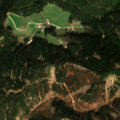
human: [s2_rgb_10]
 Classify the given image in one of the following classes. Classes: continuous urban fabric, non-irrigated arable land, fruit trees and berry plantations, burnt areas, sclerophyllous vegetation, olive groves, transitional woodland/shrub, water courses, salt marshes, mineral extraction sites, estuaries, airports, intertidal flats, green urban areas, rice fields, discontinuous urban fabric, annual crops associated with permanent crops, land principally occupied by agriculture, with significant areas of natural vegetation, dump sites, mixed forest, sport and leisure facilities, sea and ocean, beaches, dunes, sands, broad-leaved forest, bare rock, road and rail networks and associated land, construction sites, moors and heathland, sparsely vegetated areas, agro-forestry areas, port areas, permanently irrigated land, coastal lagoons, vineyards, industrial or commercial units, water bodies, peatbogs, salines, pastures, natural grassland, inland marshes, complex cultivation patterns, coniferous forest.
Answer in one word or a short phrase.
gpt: pastures, coniferous forest, mixed forest